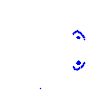
Particle: electron